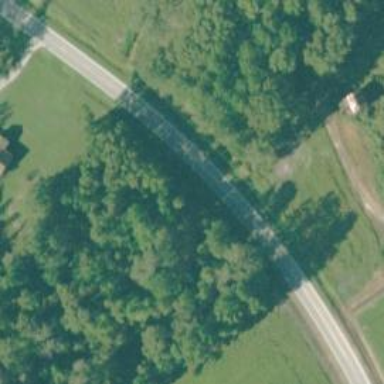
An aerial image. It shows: Unclassified road.